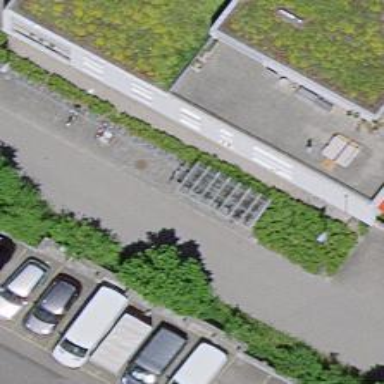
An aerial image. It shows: Bicycle parking area with wall loops.